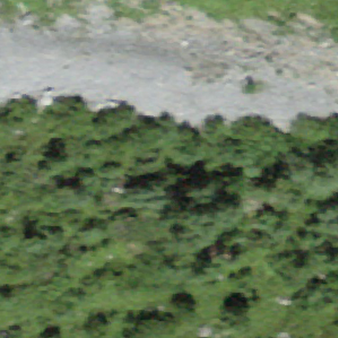
Label: other